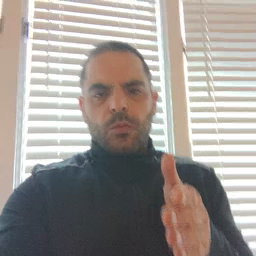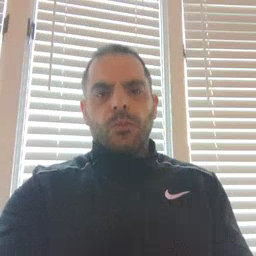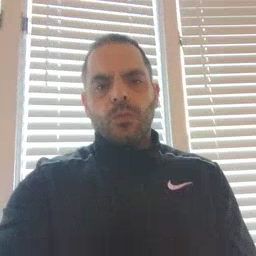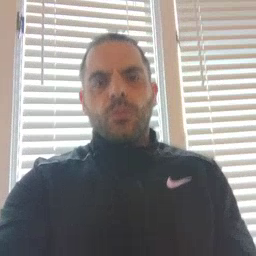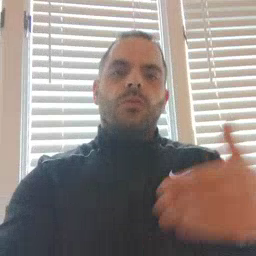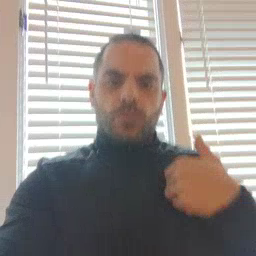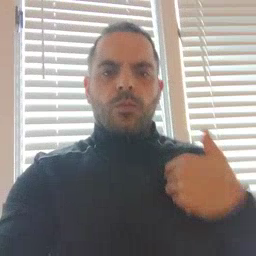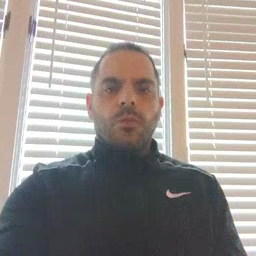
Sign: have